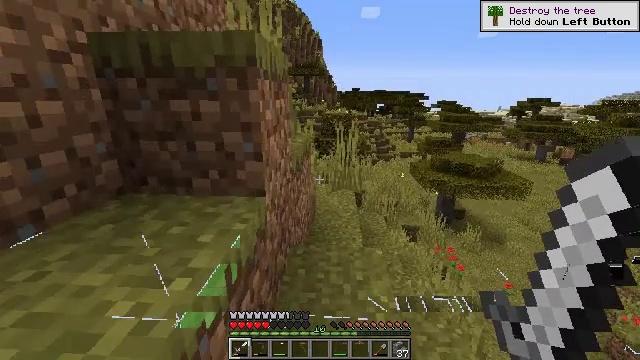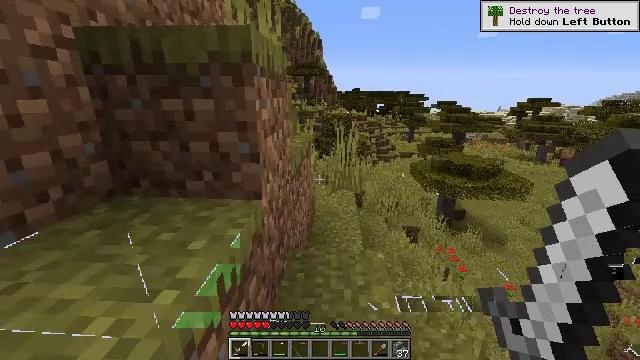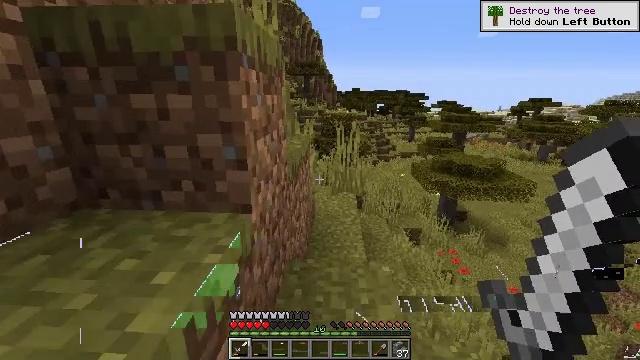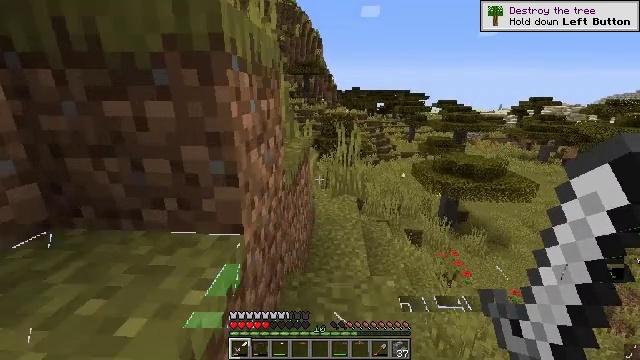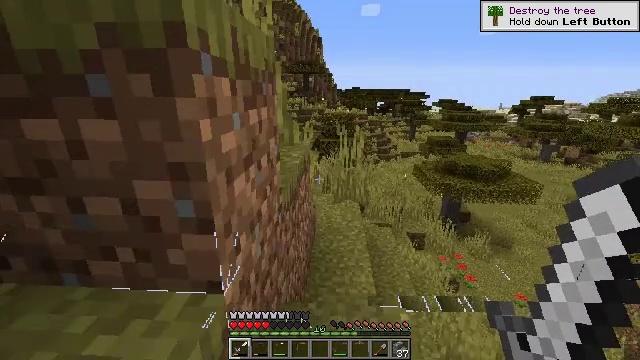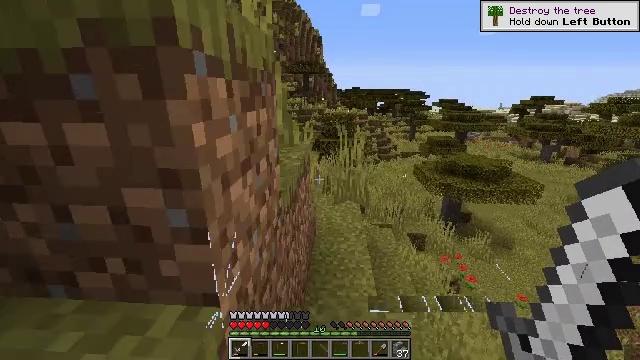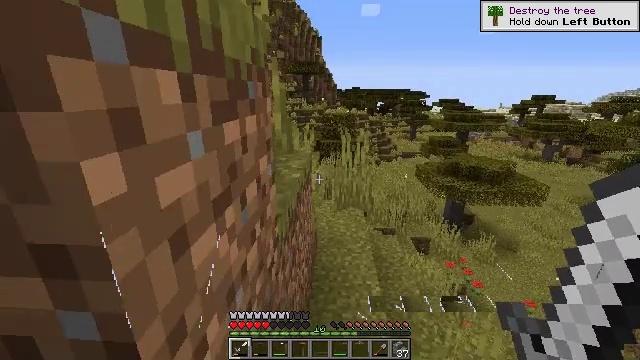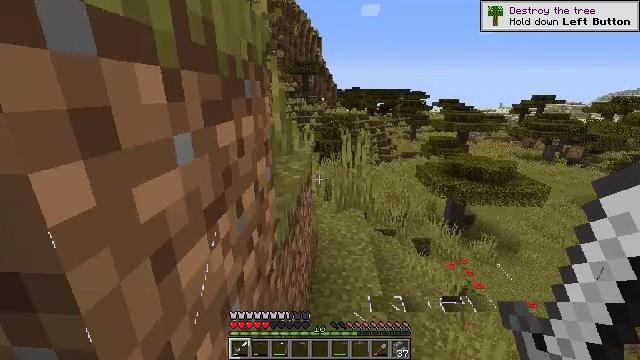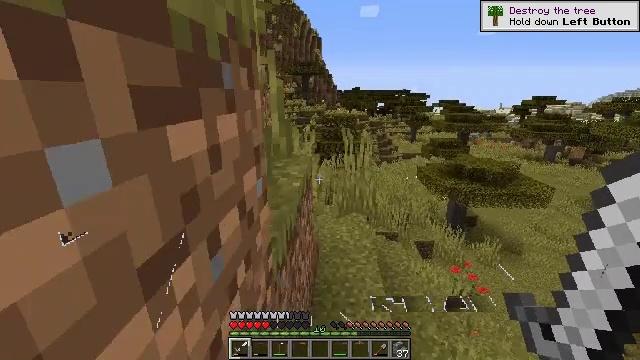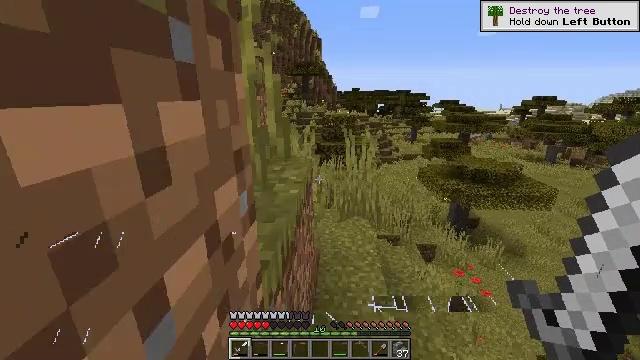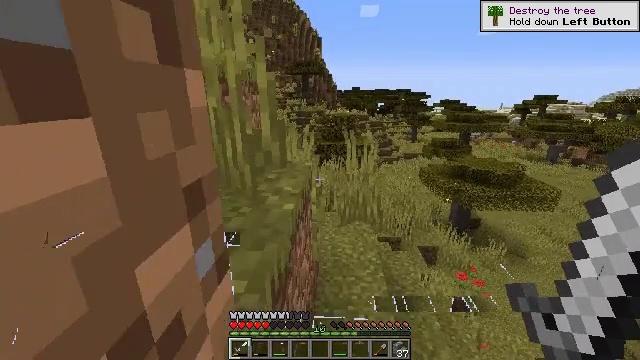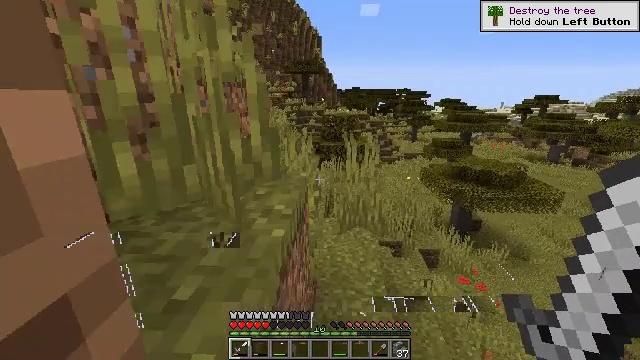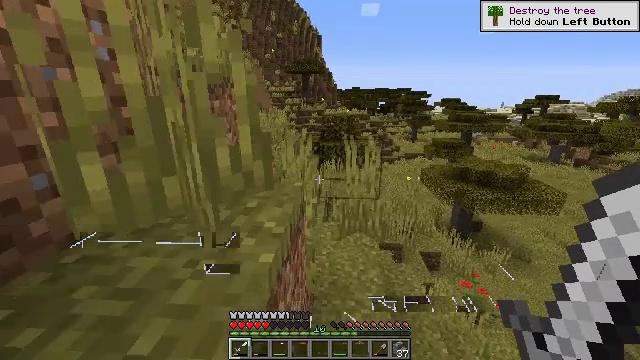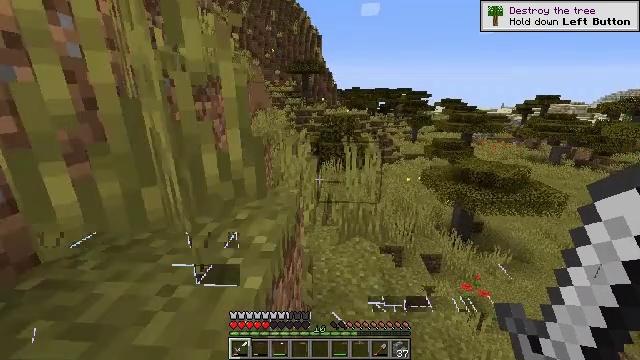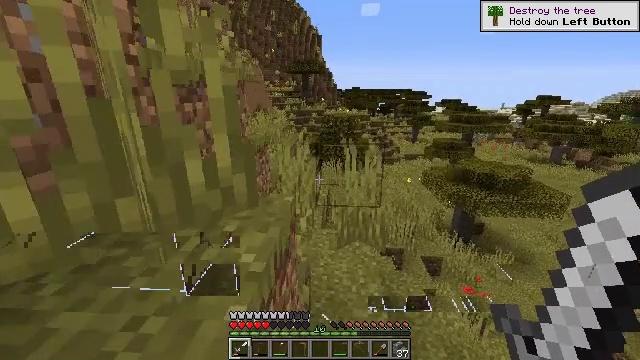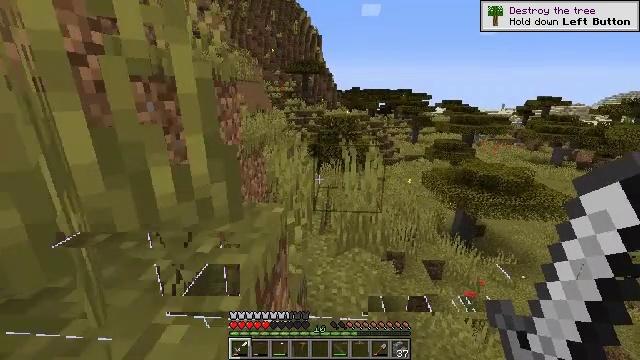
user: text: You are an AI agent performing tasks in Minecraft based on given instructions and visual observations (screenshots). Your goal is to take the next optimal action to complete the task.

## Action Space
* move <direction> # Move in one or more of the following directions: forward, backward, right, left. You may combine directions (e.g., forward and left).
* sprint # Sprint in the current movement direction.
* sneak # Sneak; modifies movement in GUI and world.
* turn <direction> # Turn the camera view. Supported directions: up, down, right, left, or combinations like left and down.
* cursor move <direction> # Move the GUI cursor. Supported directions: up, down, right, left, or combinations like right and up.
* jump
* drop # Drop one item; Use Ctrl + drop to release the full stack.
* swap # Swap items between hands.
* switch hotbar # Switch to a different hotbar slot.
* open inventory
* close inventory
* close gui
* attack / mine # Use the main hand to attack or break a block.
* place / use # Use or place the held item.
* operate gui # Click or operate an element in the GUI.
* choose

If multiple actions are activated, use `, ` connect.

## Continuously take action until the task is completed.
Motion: motion action
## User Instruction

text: Attack the cobblestone stairs to retrieve it.
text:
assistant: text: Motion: move forward
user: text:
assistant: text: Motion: move forward
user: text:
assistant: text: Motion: move forward
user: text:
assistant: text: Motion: move forward
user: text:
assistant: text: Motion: move forward
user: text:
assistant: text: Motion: move forward
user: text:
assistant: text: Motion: move forward
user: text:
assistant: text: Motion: move forward
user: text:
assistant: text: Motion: move forward
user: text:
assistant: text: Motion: move forward
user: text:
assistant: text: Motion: move forward
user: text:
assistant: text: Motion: move forward
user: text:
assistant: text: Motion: move forward
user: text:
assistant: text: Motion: move forward
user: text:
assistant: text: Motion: move forward
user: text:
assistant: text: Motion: move forward
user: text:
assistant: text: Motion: move forward
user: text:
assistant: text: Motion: move forward
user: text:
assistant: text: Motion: move forward
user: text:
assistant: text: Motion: move forward
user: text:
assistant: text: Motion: move forward
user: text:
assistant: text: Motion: move forward
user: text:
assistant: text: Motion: move forward
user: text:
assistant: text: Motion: move forward
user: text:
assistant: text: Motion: move forward
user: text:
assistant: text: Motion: move forward
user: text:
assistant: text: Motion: move forward
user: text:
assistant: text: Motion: move forward
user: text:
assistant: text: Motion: move forward
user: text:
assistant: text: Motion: move forward